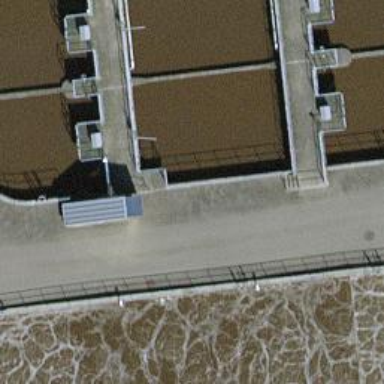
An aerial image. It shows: Reservoir filled with wastewater.